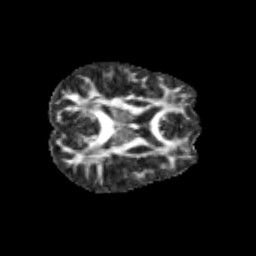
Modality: FA
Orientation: axial
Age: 10
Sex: female
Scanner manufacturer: siemens
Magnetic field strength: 3 T
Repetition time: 3.8 s
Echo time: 0.07 s